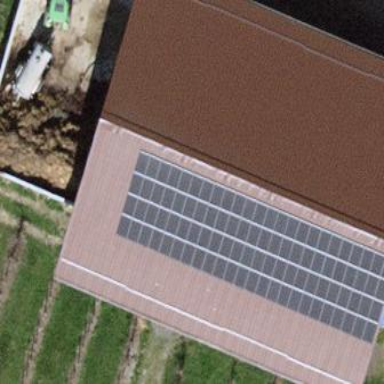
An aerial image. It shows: Solar power generator with photovoltaic panels.